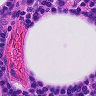
Metastatic tissue present: no